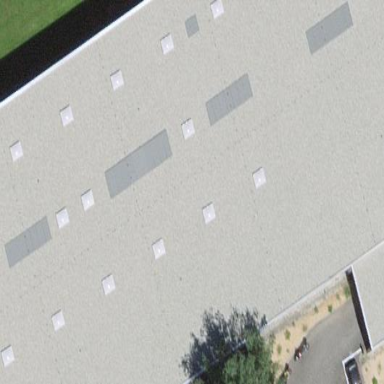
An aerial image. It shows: Industrial building.